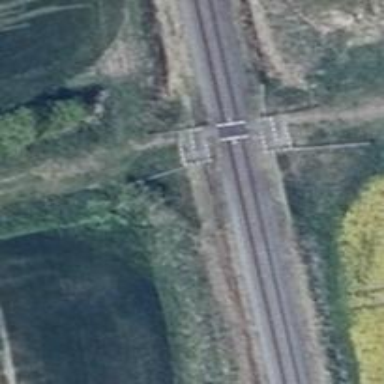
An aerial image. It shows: Uncontrolled railway crossing with chicane.